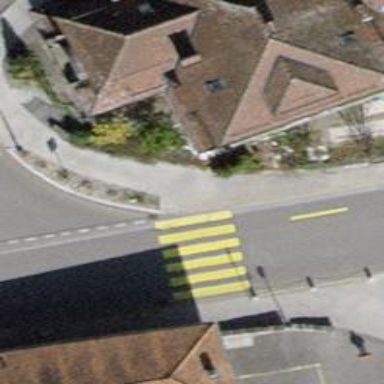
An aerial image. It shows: Zebra crossing on the road.